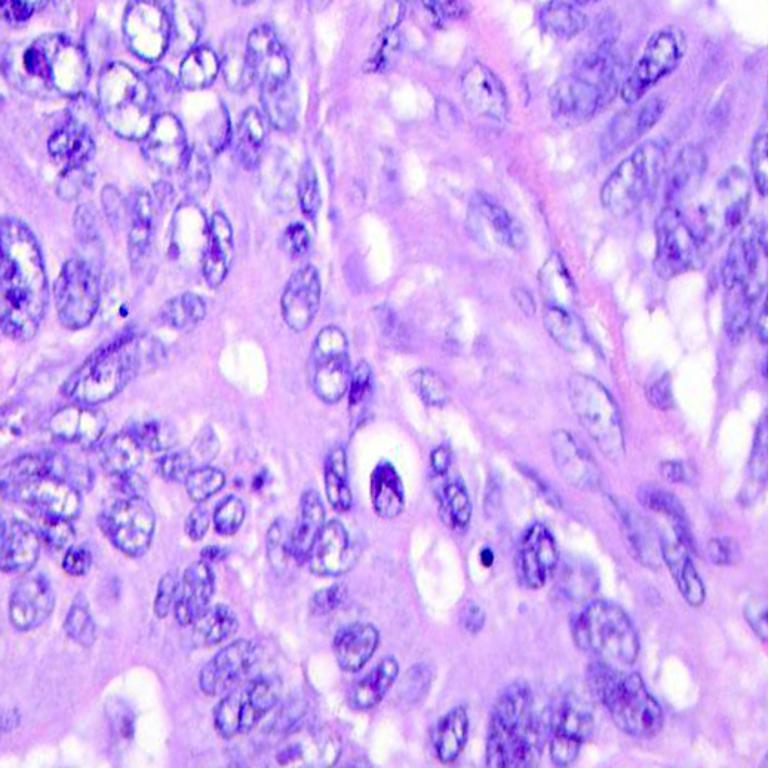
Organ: colon
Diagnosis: adenocarcinomas